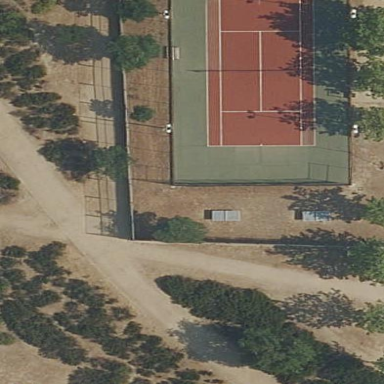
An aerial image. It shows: Tennis court on pitch.